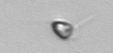
Label: Pyramimonas